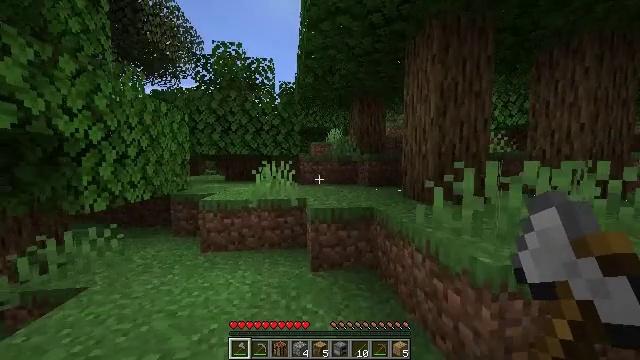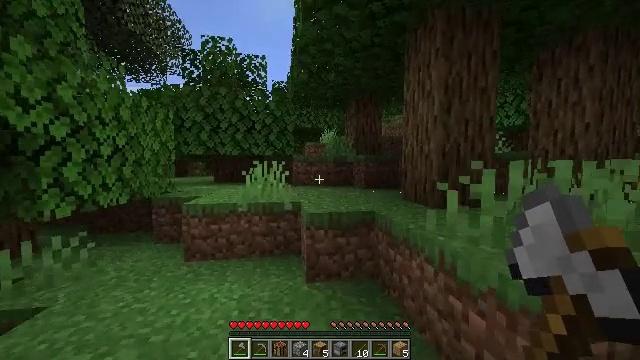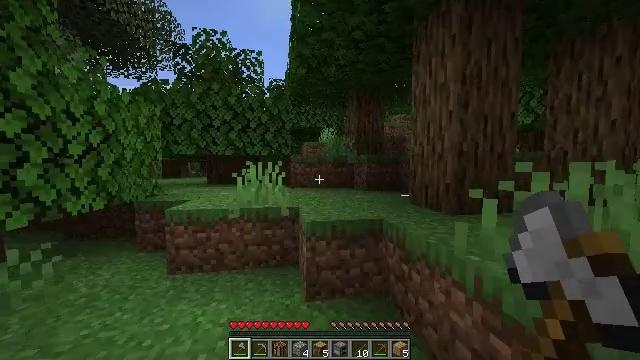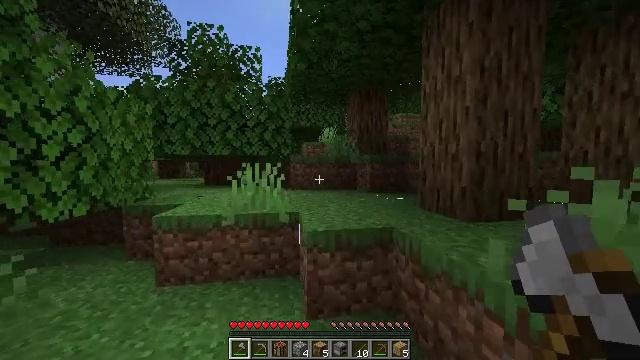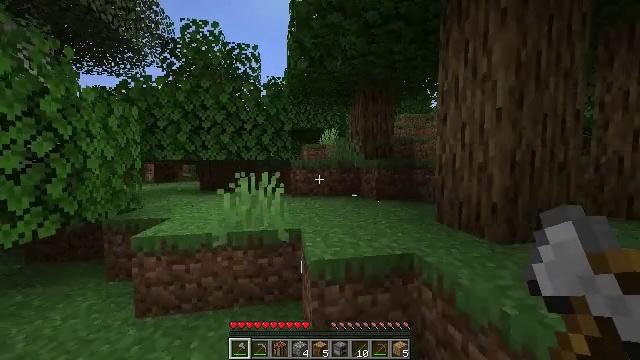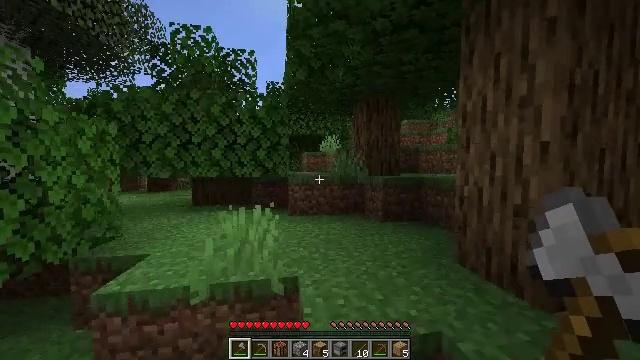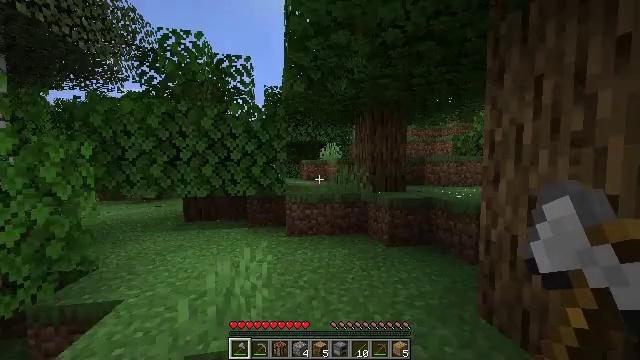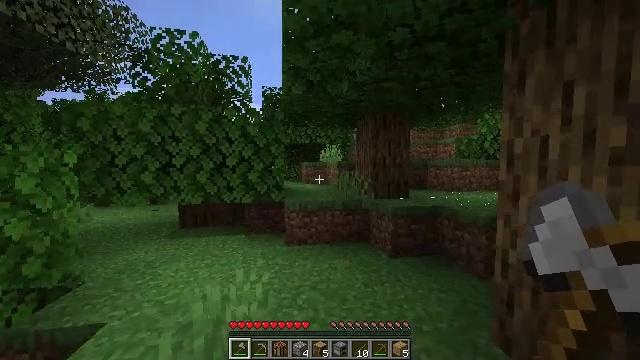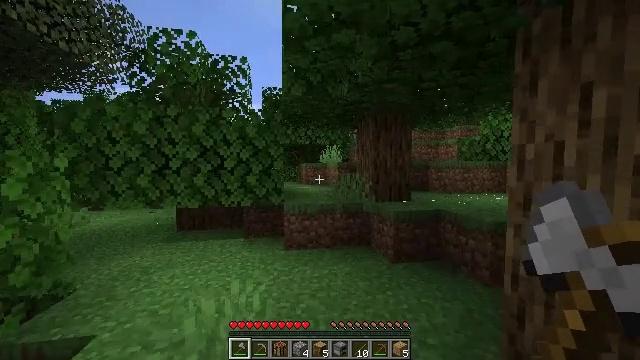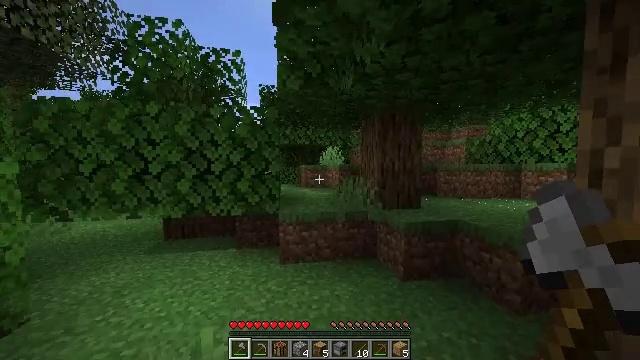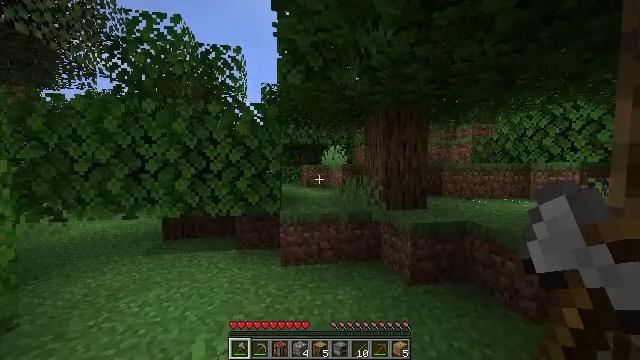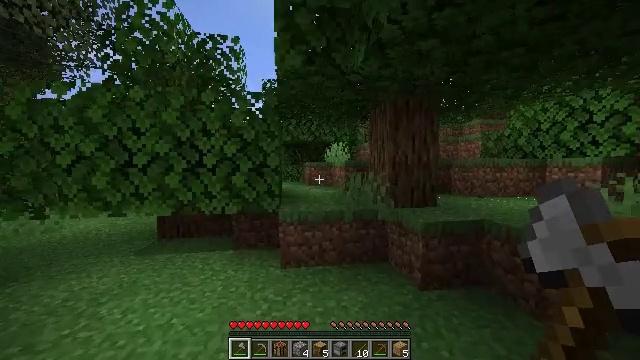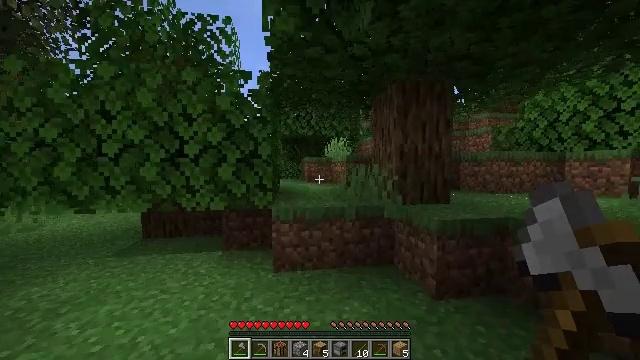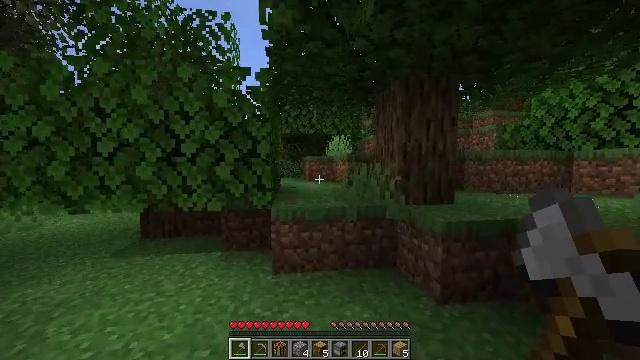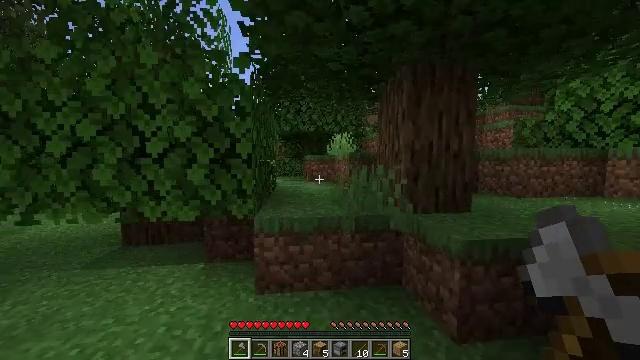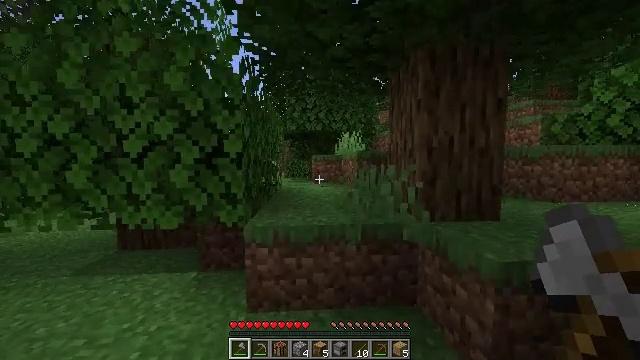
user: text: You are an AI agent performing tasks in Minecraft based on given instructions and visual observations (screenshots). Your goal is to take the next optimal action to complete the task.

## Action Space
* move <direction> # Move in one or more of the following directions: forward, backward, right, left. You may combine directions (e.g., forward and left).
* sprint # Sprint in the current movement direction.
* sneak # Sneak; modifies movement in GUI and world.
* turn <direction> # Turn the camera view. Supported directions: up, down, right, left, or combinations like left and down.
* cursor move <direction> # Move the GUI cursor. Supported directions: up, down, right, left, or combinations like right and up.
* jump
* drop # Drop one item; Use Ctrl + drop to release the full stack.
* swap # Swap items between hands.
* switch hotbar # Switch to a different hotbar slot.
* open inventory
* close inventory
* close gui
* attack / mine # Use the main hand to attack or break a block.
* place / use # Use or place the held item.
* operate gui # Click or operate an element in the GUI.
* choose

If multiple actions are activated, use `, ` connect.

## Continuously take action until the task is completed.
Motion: motion action
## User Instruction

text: Mine oak leaves.
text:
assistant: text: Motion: move forward, sprint, turn right
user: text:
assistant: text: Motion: move forward, sprint
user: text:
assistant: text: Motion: move forward, sprint
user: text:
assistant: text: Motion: move forward, sprint, jump
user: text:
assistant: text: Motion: move forward, sprint, jump
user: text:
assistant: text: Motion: move forward, sprint, jump
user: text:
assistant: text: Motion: move forward, sprint, jump
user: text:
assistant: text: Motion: move forward, sprint
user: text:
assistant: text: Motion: move forward, sprint
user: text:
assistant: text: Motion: move forward, sprint
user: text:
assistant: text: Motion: move forward, sprint
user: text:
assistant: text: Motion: move forward and move right, sprint
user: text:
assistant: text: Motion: move forward and move right, sprint
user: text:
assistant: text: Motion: move forward and move right, sprint, turn left
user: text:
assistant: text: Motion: move forward, sprint, turn left
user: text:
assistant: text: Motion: move forward, sprint, turn left
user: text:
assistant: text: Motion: move forward, sprint
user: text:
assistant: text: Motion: move forward, sprint, turn left
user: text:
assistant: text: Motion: move forward, sprint, turn left
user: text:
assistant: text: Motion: move forward, sprint, turn left, jump
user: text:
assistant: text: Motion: move forward, sprint, jump
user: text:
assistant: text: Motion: move forward, sprint, jump
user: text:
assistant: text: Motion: move forward, sprint
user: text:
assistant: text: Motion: move forward, sprint
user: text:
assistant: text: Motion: move forward, sprint
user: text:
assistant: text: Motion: move forward, sprint
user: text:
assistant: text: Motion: move forward, sprint
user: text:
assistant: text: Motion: move forward, sprint
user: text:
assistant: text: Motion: move forward and move right, sprint
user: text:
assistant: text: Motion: move forward and move right, sprint